Question: I need a help. Plz see the attached image. I am trying to make grid using html ul li with any height. I am trying to put column one after another without any white space in between . But unfortunately 4th column is going bottom. How to fix ?

'''
ul.brik{
margin-left:-5px;
}
ul.brik li{
display:inline-block;
width:32.5%;
margin-left:5px;
vertical-align:top;
}
'''
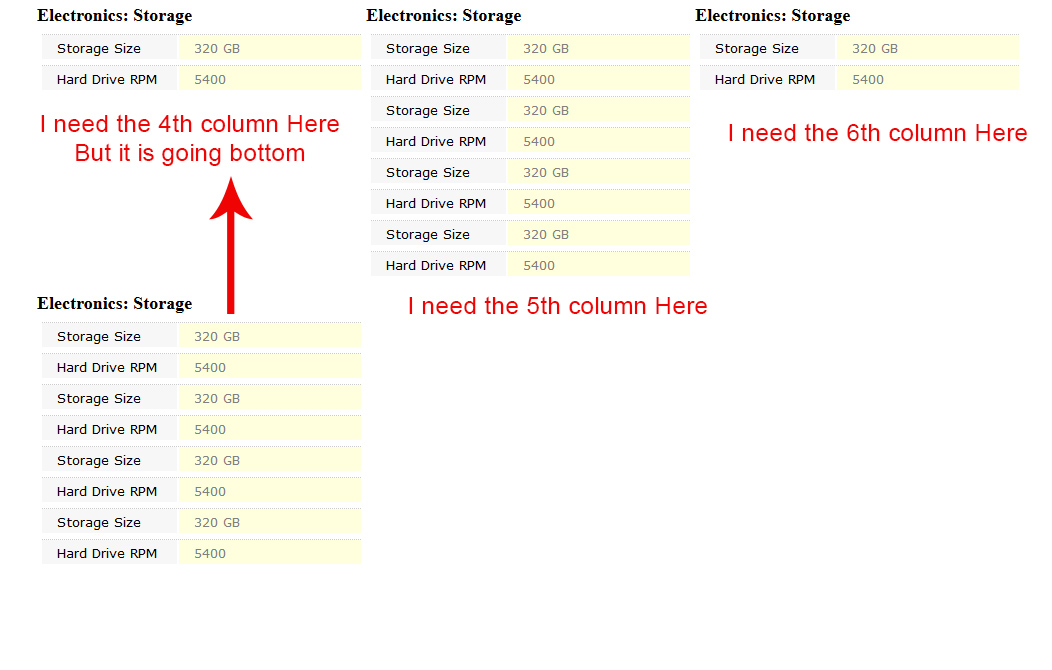
Answer: Assuming you don't mind ordering your columns vertically instead of horizontally, and you don't need this to work in older browsers:
'''
display: flex;
flex-flow: column wrap;
'''
With possibly some other <URL> should get you that layout.